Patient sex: F
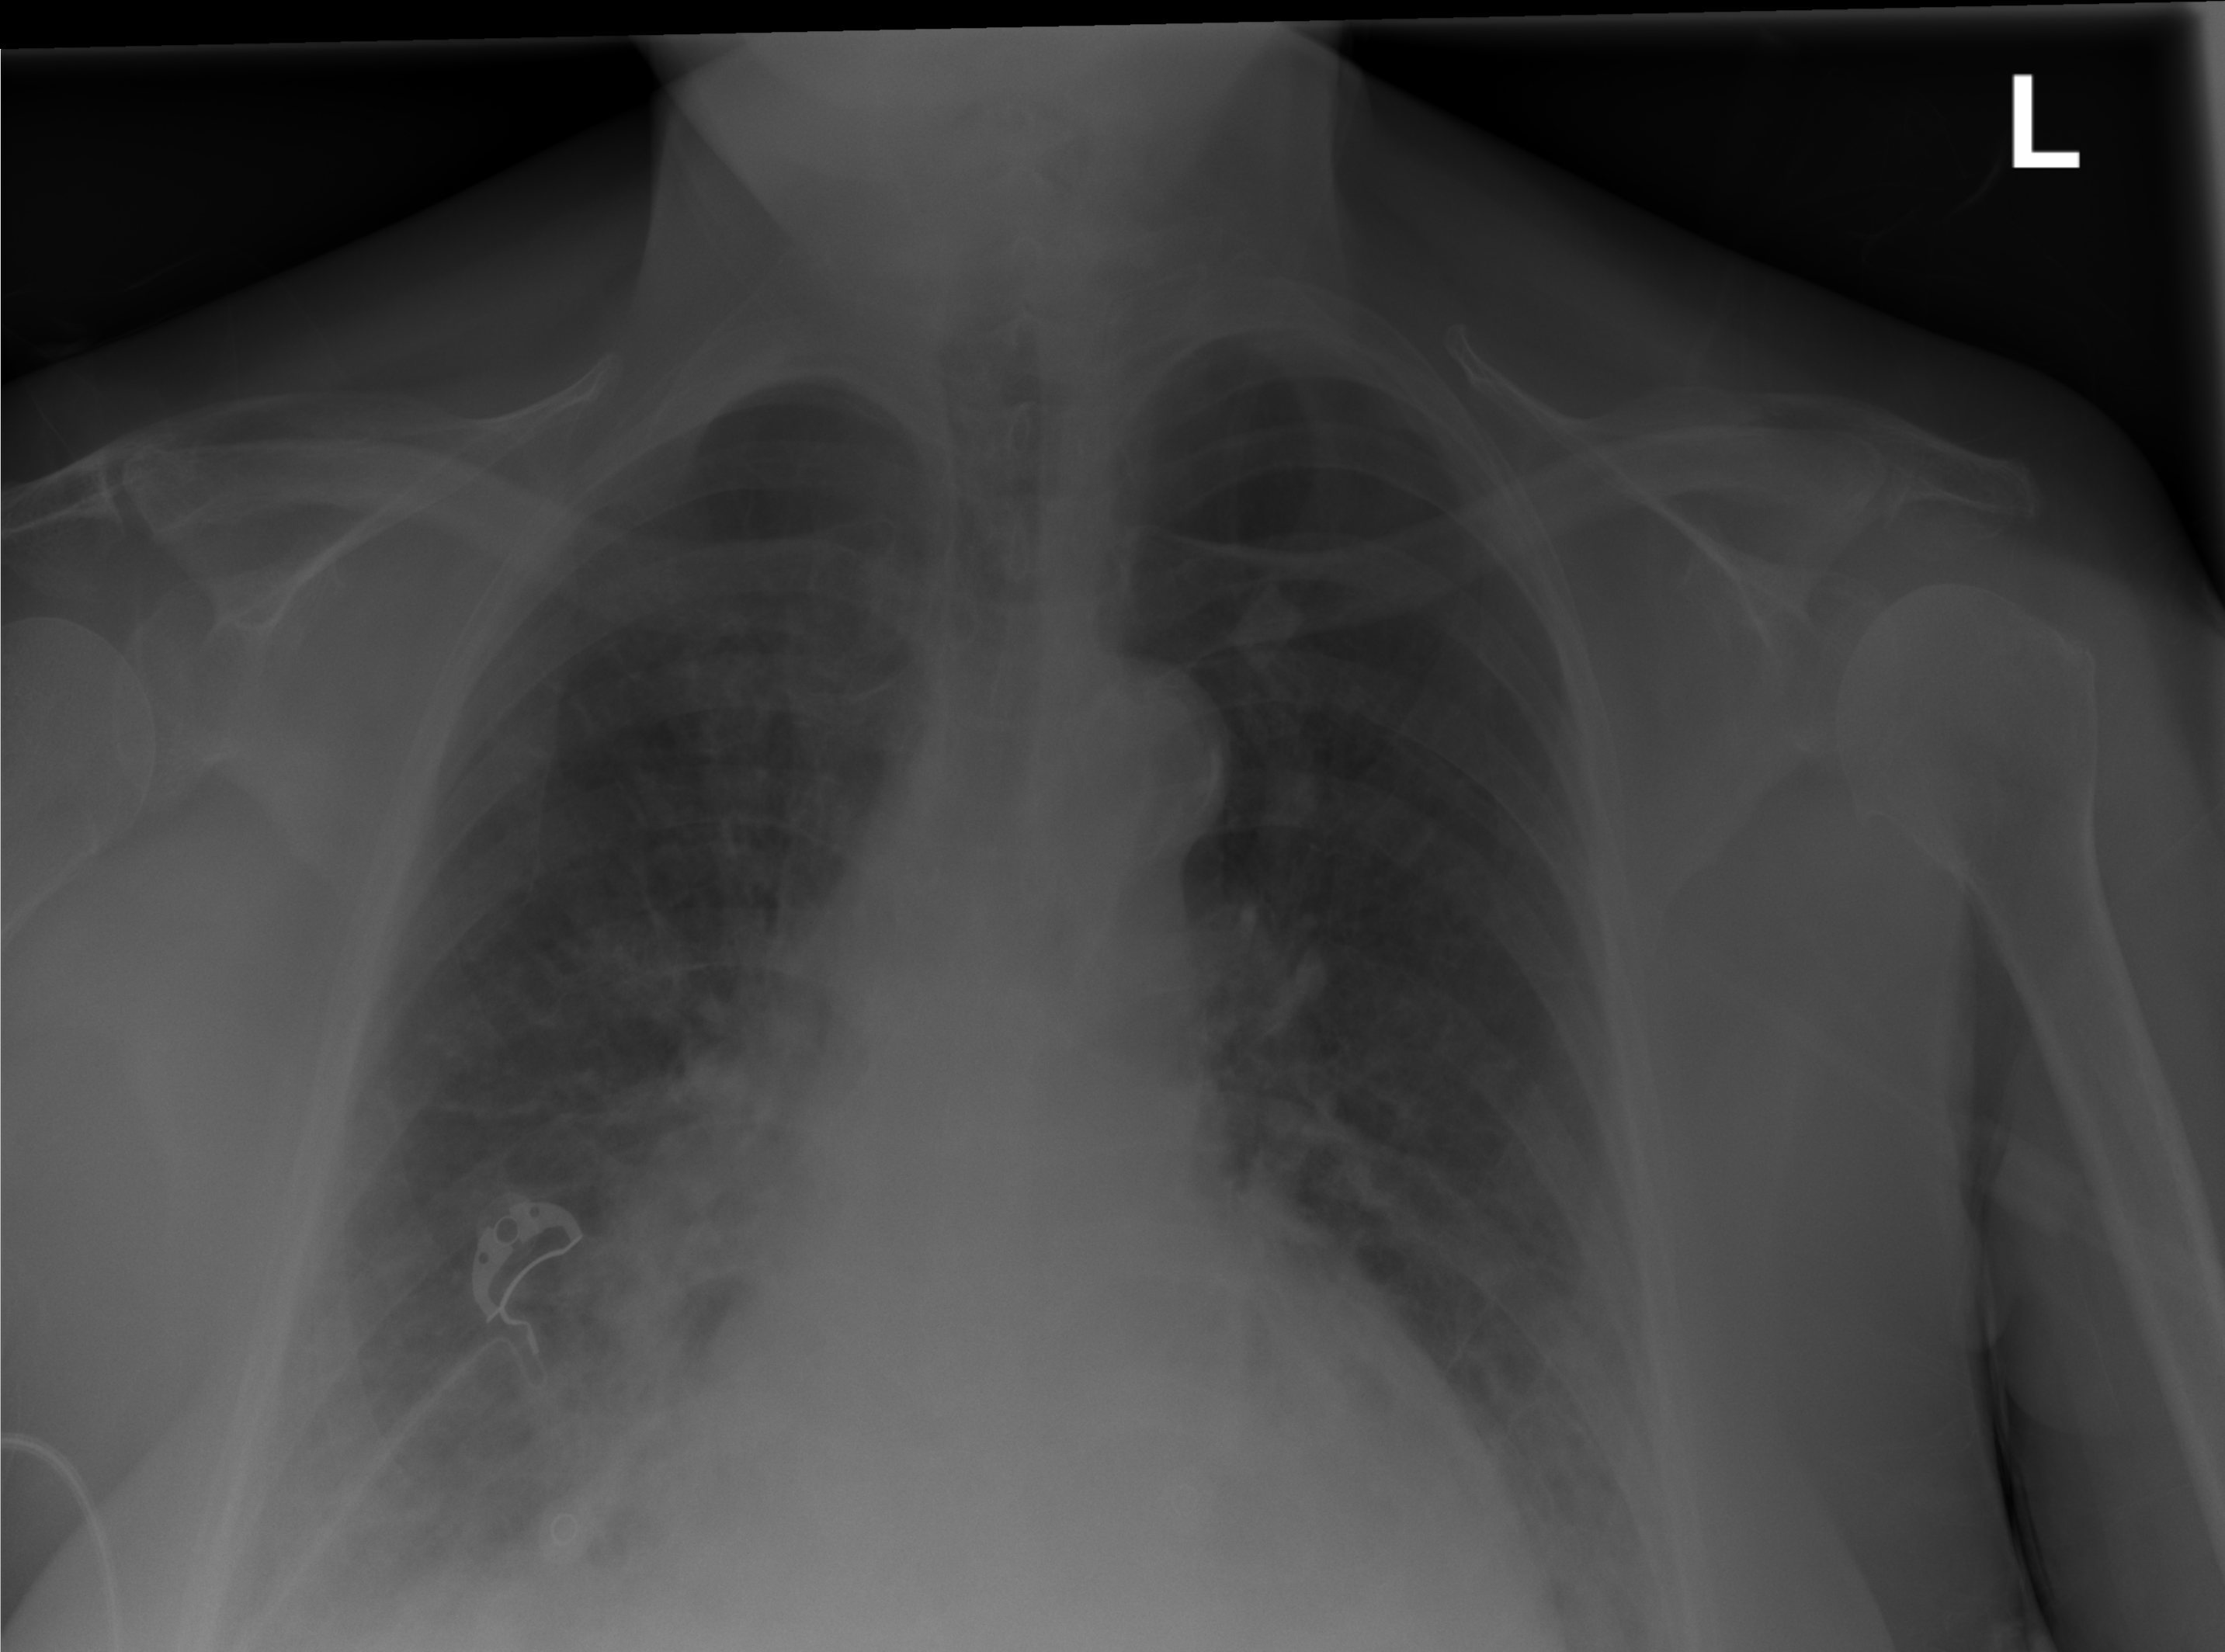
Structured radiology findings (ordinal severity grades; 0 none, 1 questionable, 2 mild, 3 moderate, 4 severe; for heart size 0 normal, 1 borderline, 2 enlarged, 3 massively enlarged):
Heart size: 1
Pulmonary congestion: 0
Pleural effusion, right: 1
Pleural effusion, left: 1
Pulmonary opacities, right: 2
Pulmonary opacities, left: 0
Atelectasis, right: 0
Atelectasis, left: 0